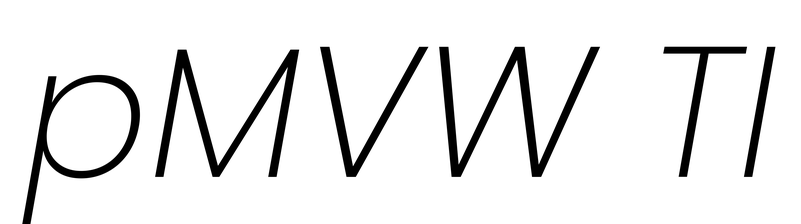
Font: Poppins-ExtraLightItalic